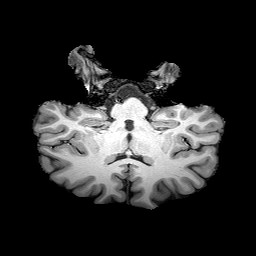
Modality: T1w
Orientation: sagittal
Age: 26
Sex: male
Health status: healthy